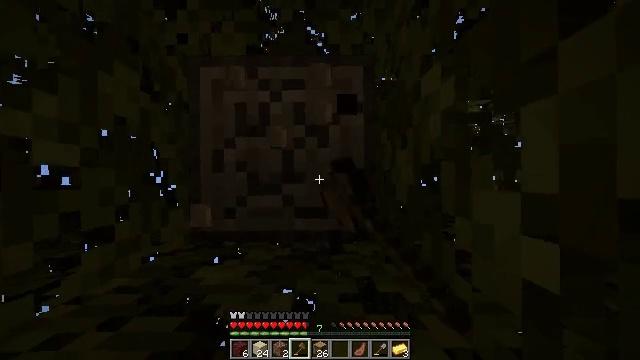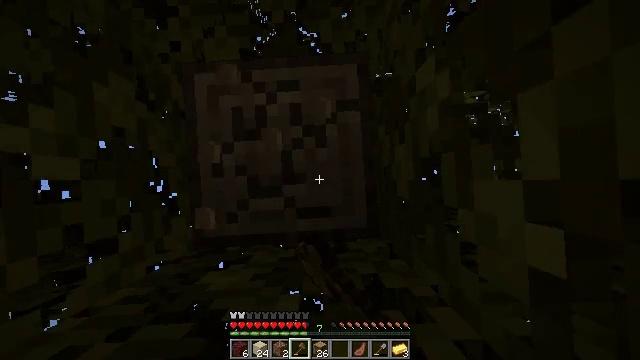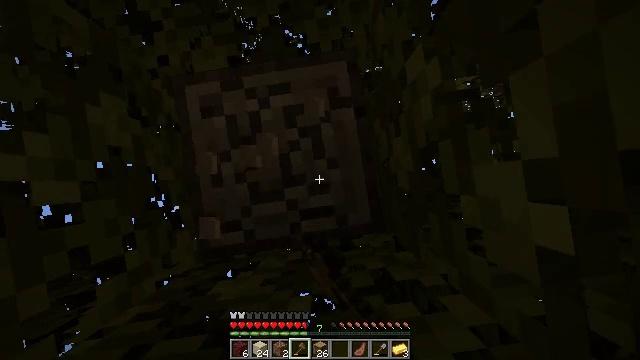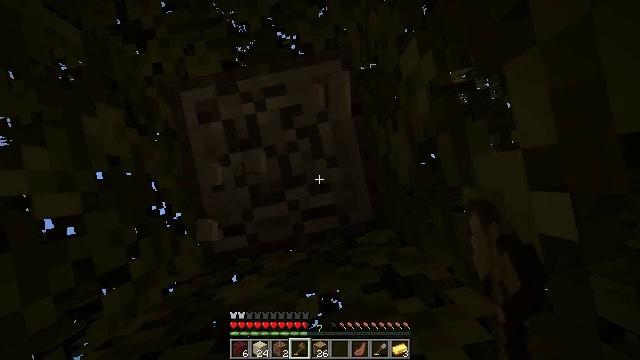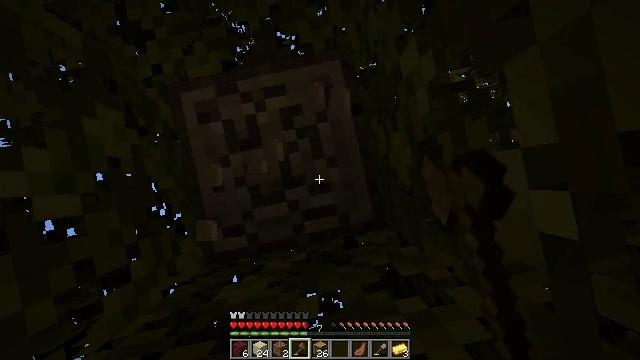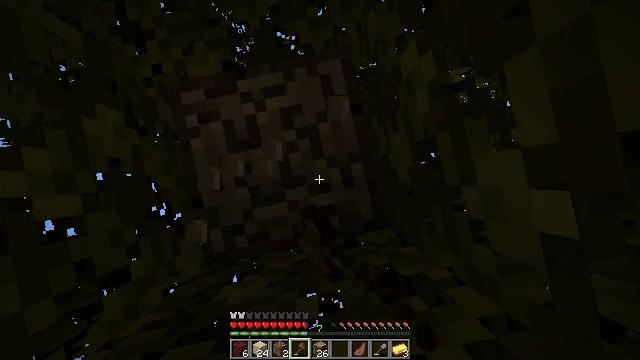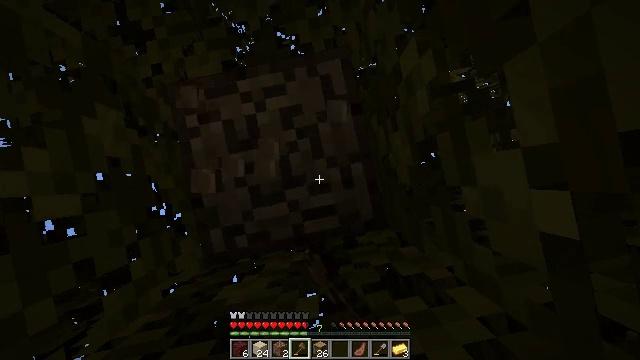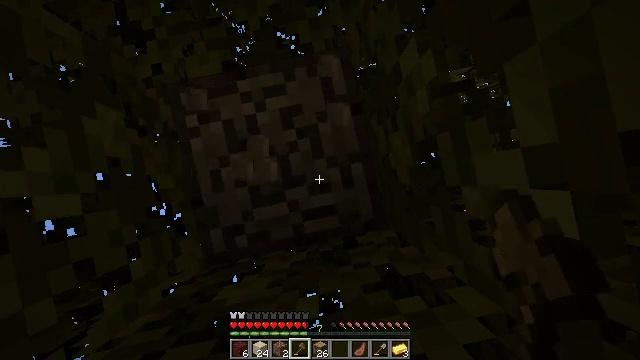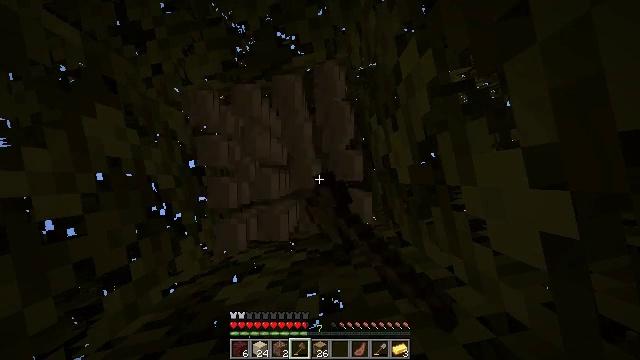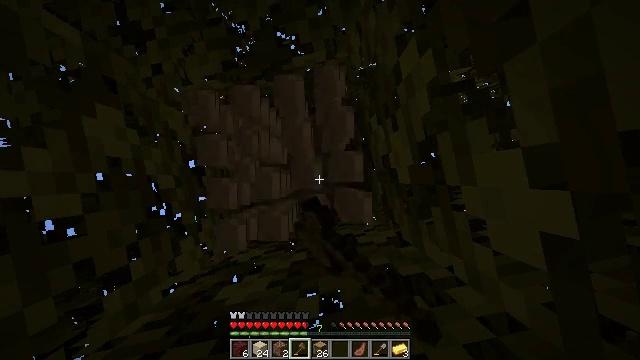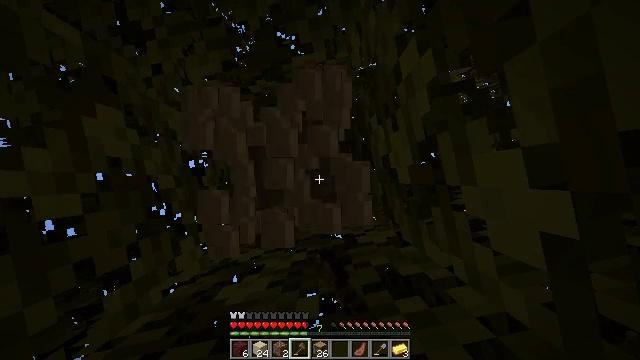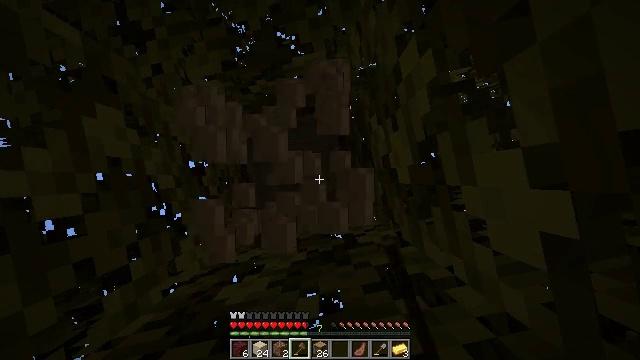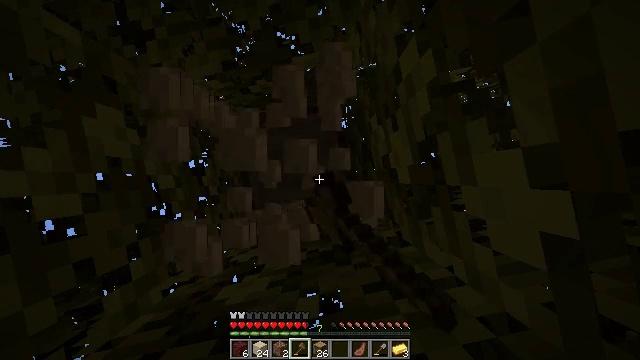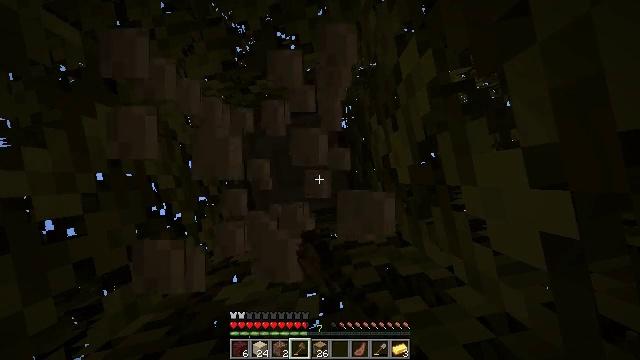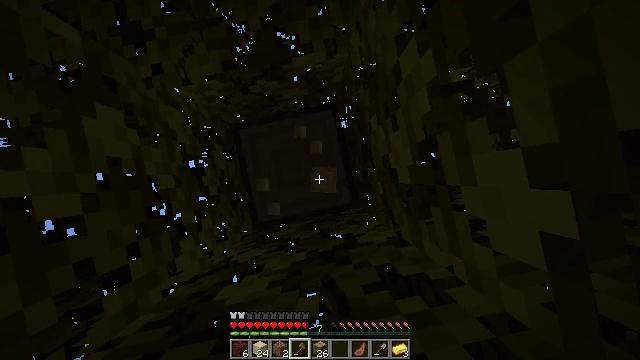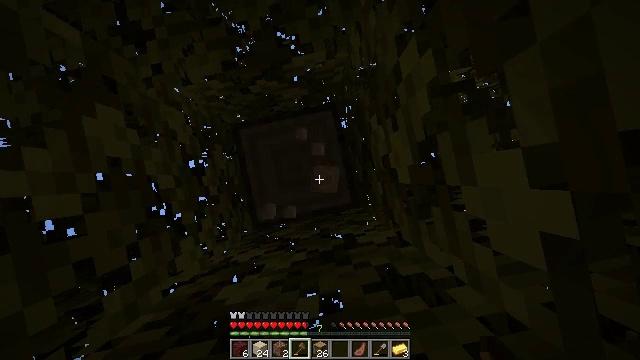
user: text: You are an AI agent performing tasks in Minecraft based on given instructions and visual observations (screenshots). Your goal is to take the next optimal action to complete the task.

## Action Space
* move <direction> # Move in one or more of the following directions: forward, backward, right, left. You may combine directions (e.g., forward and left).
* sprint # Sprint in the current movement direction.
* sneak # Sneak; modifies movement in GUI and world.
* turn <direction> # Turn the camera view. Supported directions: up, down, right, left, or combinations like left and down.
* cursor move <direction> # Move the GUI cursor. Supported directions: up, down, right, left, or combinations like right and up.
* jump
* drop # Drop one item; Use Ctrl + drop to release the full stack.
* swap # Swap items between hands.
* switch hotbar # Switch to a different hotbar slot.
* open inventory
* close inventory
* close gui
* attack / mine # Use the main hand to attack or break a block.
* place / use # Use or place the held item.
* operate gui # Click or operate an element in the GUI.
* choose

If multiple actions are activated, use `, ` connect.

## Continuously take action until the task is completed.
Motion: motion action
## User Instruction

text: Gather oak logs from trees.
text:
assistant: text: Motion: turn left, attack / mine
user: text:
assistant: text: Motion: turn left, attack / mine
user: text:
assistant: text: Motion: turn left, attack / mine
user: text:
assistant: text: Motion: attack / mine
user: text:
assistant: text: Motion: attack / mine
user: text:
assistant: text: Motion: attack / mine
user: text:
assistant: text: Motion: attack / mine
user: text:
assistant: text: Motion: attack / mine
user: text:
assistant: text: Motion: attack / mine
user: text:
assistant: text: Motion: attack / mine
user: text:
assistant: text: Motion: attack / mine
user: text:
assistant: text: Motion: attack / mine
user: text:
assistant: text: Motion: attack / mine
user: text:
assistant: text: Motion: attack / mine
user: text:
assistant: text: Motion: attack / mine
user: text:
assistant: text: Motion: attack / mine
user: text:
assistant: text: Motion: attack / mine
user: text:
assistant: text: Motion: attack / mine
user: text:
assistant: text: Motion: attack / mine
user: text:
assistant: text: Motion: attack / mine
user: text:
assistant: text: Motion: attack / mine
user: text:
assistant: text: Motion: attack / mine
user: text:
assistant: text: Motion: attack / mine
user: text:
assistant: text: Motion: attack / mine
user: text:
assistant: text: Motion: attack / mine
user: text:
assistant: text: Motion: attack / mine
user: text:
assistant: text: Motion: attack / mine
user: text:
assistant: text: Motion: attack / mine
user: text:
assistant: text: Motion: attack / mine
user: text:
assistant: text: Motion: attack / mine